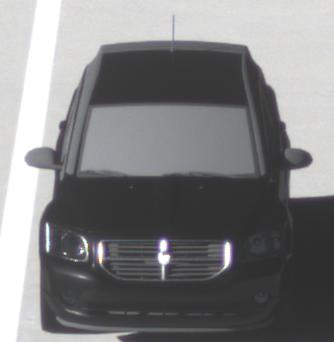
Make: Dodge
Model: Caliber 1.8
Detailed model: Caliber
Model produced from: 2006/06
Model produced until: 2009/03
Doors: 5
Color: black
Road condition: dry road
Daytime: morning or afternoon
Contrast: high contrast